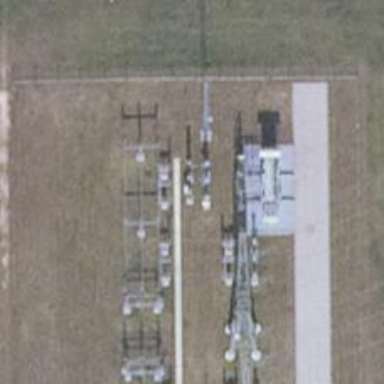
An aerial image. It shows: Power line with 3 cables in bay configuration.